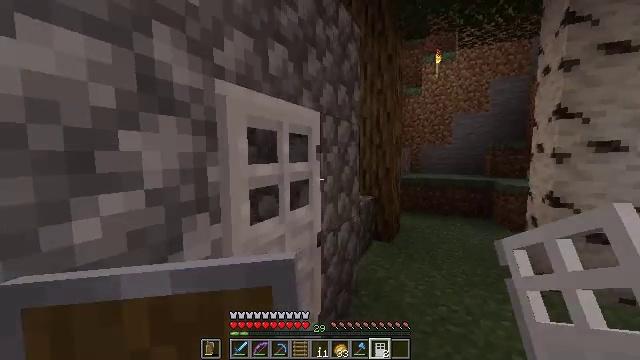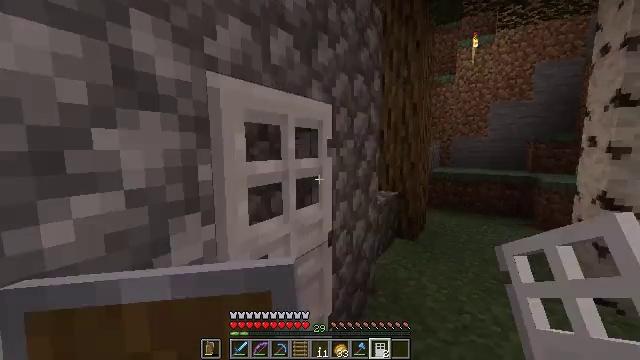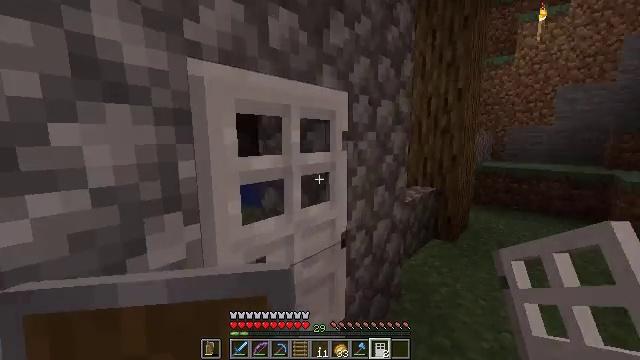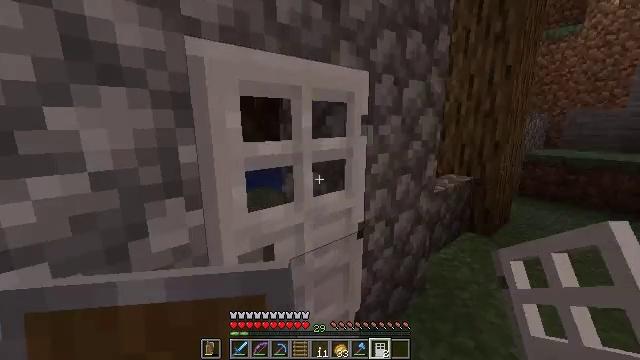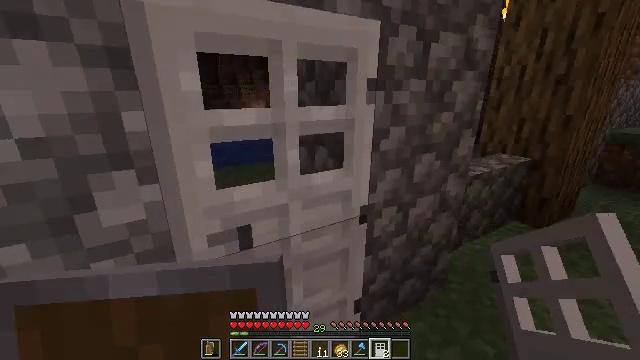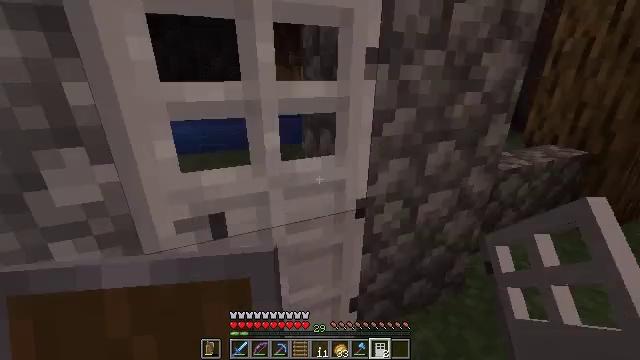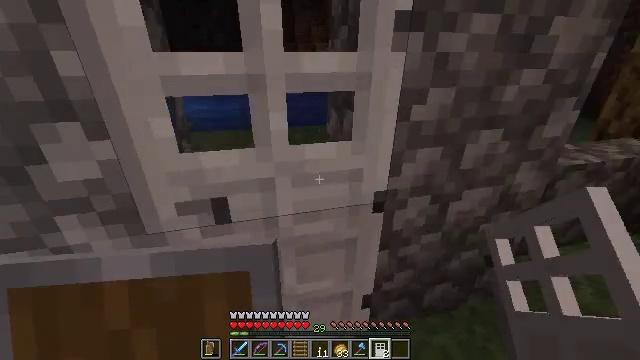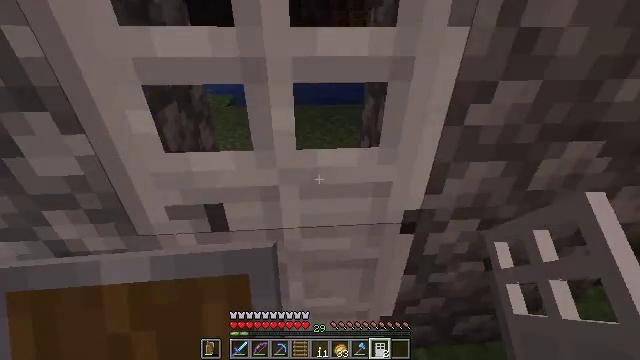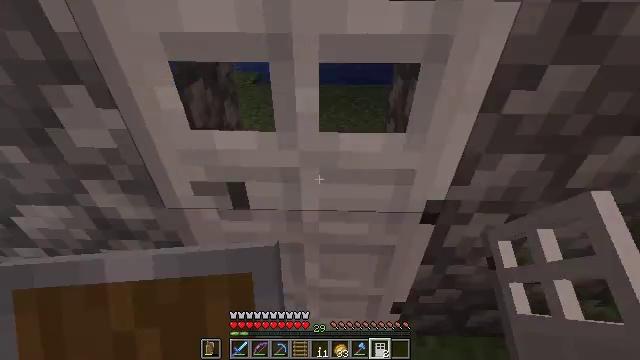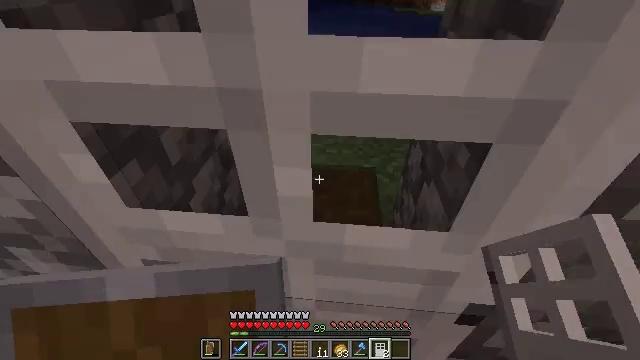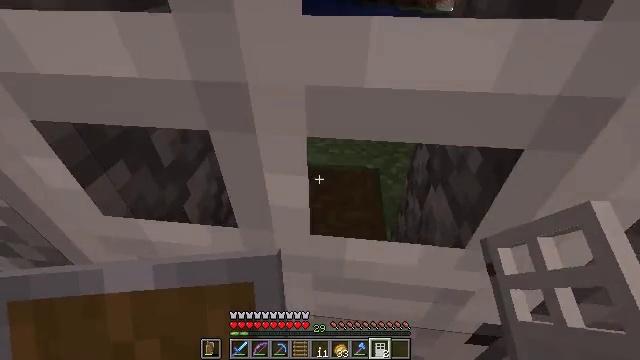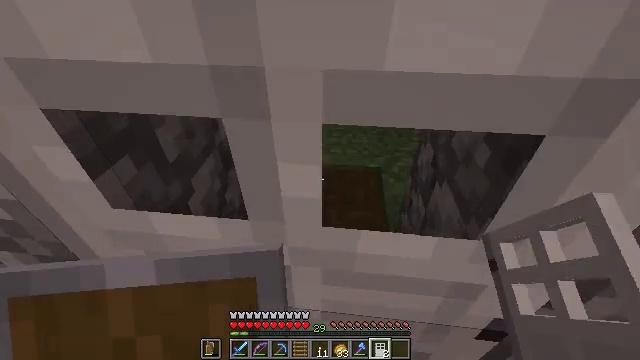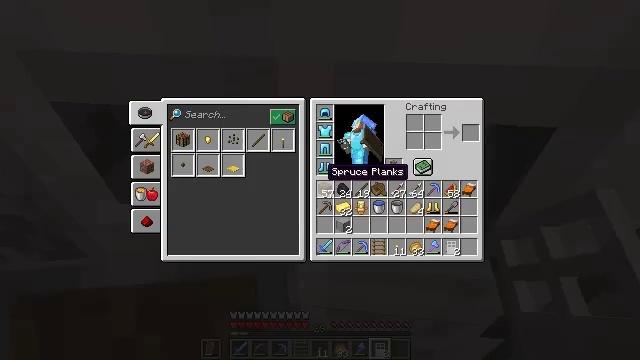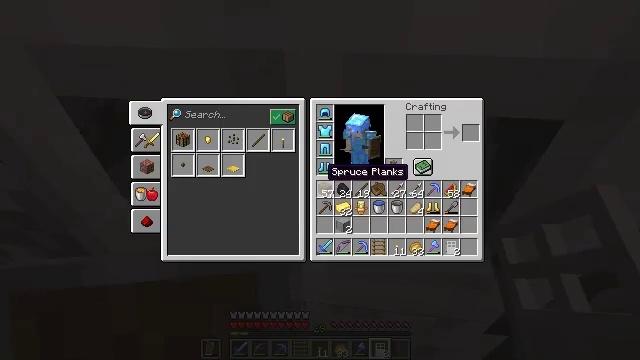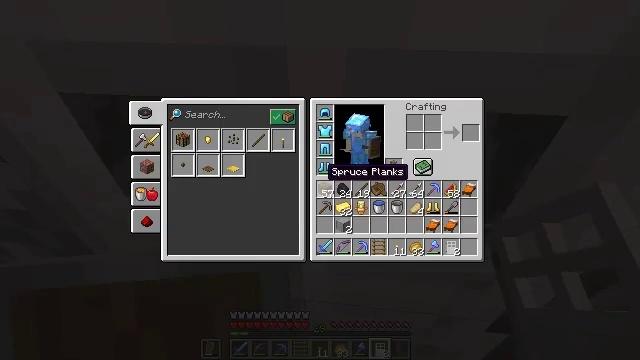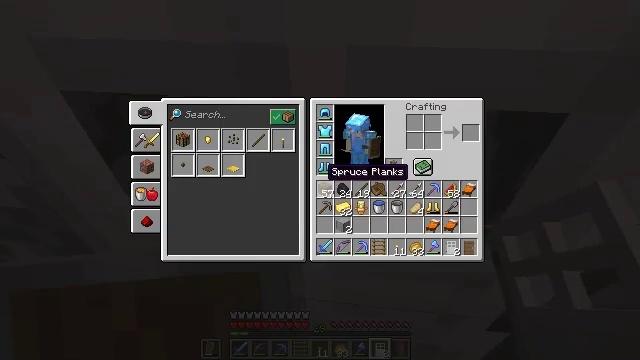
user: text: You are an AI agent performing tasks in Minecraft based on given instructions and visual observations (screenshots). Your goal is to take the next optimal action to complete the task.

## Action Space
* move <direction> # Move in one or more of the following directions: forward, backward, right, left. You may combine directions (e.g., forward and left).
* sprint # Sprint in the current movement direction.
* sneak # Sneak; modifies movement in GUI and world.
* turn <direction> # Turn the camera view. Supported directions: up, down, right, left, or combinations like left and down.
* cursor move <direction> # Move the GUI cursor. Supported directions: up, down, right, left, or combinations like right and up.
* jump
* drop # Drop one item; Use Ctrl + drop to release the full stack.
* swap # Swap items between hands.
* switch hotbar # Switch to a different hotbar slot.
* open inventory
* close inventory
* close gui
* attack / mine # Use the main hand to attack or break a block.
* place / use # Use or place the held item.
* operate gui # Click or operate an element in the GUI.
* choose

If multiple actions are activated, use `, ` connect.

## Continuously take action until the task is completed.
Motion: motion action
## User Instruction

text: Make an oak button in the crafting grid.
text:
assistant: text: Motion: move forward and move right, turn left and down
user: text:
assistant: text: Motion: move forward and move right, turn left and down
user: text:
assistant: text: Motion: move forward and move right, turn left and down
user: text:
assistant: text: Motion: move forward and move right, turn left and down
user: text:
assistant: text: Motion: move forward and move right, turn left and down
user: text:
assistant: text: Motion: move forward, turn left and down
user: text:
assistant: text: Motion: move forward, turn left and down
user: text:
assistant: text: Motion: move forward, turn left and down
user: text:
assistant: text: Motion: move forward, turn left and down
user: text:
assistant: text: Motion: move forward
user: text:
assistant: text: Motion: move forward
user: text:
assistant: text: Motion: open inventory
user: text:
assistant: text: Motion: open inventory
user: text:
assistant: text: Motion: open inventory
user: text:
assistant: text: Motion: no_op
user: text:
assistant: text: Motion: no_op
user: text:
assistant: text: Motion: no_op
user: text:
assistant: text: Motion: no_op
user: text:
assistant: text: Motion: cursor move up
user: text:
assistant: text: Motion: cursor move right and up
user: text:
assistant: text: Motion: no_op
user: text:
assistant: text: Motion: no_op
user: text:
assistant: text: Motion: no_op
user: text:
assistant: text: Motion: turn right
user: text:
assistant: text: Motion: turn right and up
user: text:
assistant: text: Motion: move back and move right, turn right and up
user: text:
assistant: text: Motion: move back and move right, turn right and up
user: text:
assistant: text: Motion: move forward and move right, turn right and up
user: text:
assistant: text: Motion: move forward, turn right and up
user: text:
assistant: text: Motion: move forward, sprint